Question: There is something that I need to do using HTML and CSS, without javascript.

I need help to define the css of "Outer Div". It has to go all the way to the bottom of the page. The height has to be 100% - 90px. The header has a fixed height. Inner Div's height has to be 60% of the height of Outer Div.
Can anyone help me? I can use html5 or css3 if needed.
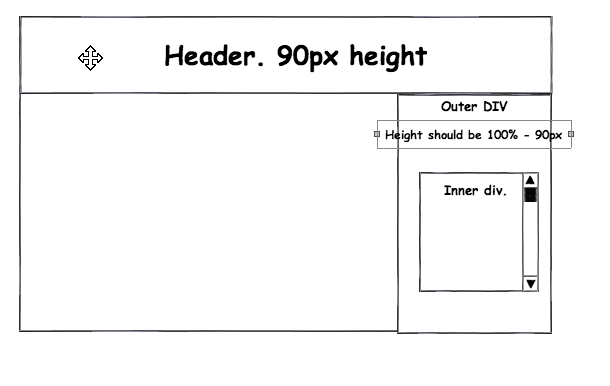
Answer: It is very easy to do this without JavaScript if all the dimensions are in %, but since 90px height is compulsory for the header, try these steps:
1) Give the a 'z-index' value greater than the ,
for example:
'''
.header{z-index:10;}
.outer-div{z-index:0;}
'''
2) Now, give the the following style:
'''
.header{height:90px;min-height:90px;max-height:90px;}
'''
3) And, the following style to the :
'''
.outer-div{height:100%;}
'''
4) Because you want the to be always visible, first you have to take it away from the , because has a higher 'z-index' than , so:
'''
.inner-div{margin-top:90px;}
'''
5) Then give it a suitable height, I advise to use % inside of pixels for this :
'''
.inner-div{height:50%;}
'''